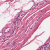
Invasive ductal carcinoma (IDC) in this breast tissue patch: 0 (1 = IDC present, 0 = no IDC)